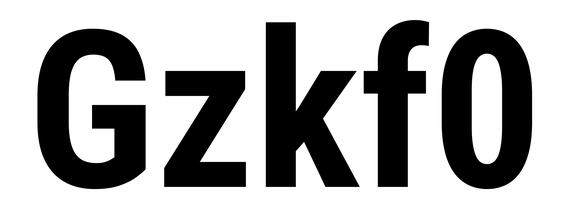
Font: Roboto_Condensed_Bold